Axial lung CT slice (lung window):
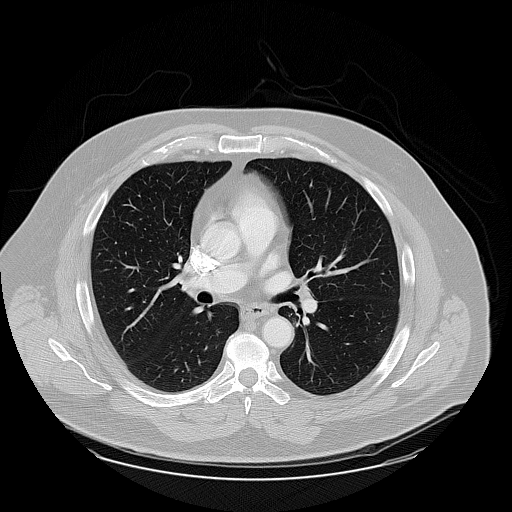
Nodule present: no